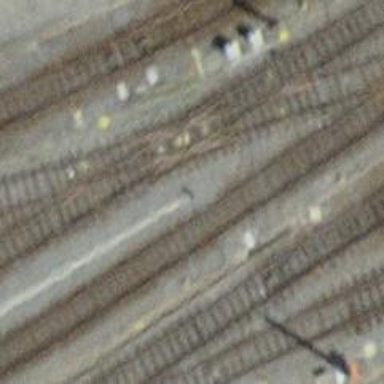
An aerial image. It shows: Single railway track with electrified contact line.